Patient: sex F, age 61
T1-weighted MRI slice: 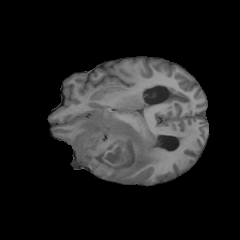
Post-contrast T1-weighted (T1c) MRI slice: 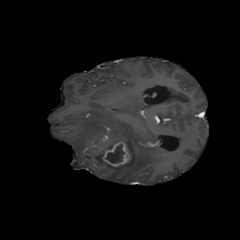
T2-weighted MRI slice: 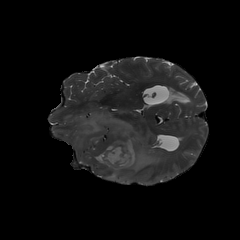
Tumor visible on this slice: yes
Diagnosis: Glioblastoma, IDH-wildtype
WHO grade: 4